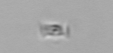
Label: Bacillariophyceae_morphotype1